Question: To practice with R, I am working on visualising Table 2 from <URL> research paper.
I have managed to get the data as a ggplot 100% stacked barplot with the following code:
'''
ggplot(df_long, aes(fill=answer, y=value, x=statement))+
geom_bar(position="fill", stat="identity")+
coord_flip()
'''
I want to plot the data into a likert graph like the one below:

The data only has a three point likert scale, not sure if that matters?
I have tried following along with examples on how to create similar graphics with the likert scale but I'm getting various errors.
Also tried mutating the data to factors but getting an error here too:
'''
> df_long2 <- df_long %>%
+ mutate_all(
+ funs(factor(case_when(
+ . == 1 ~ "disagree",
+ . == 2 ~ "no opinion",
+ . == 3 ~ "agree",
+ levels = c("disagree", "no opinion", "agree")
+ )))
+ )
Error in 'mutate()':
! Problem while computing 'statement = factor(...)'.
Caused by error in 'case_when()':
! Case 4 ('statement == 1 ~ "disagree"') must be a two-sided formula, not a character vector.
Run 'rlang::last_error()' to see where the error occurred.
'''
The data is currently in percentage values of each likert point scale, perhaps I need to expand this?
I know that the statements are very long and would probably need to replace them with shorter variables but for now I'm just trying to plot it nicely and see what it looks like.
I'm a Python programmer but new to R - any help would be appreciated!
-- EDIT:
Adding the output of dput(df_long):
'''
structure(list(statement = c("Wants to be able to offer more intrapartum care",
"Wants to be able to offer more intrapartum care", "Wants to be able to offer more intrapartum care",
"Feels sufficiently comptetent", "Feels sufficiently comptetent",
"Feels sufficiently comptetent", "Discouraged by lack of confidence",
"Discouraged by lack of confidence", "Discouraged by lack of confidence",
"Discouraged by lack of facilities", "Discouraged by lack of facilities",
"Discouraged by lack of facilities", "Discouraged by fear of litigation",
"Discouraged by fear of litigation", "Discouraged by fear of litigation",
"Discouraged by rate of remuneration", "Discouraged by rate of remuneration",
"Discouraged by rate of remuneration", "Discouraged by disruption of personal life",
"Discouraged by disruption of personal life", "Discouraged by disruption of personal life",
"Discouraged by attitudes of fellow partners", "Discouraged by attitudes of fellow partners",
"Discouraged by attitudes of fellow partners", "Discouraged by current workload",
"Discouraged by current workload", "Discouraged by current workload",
"Women with uncomplicated pregnancy should be able to book with midwife",
"Women with uncomplicated pregnancy should be able to book with midwife",
"Women with uncomplicated pregnancy should be able to book with midwife",
"Obstetricians should be used primarily during complicated pregnancies",
"Obstetricians should be used primarily during complicated pregnancies",
"Obstetricians should be used primarily during complicated pregnancies",
"Vocational training needs radical alteration", "Vocational training needs radical alteration",
"Vocational training needs radical alteration", "Women should be able to choose location of birth",
"Women should be able to choose location of birth", "Women should be able to choose location of birth",
"The policy of encouraging hospital births cannot be justified on safety grounds",
"The policy of encouraging hospital births cannot be justified on safety grounds",
"The policy of encouraging hospital births cannot be justified on safety grounds",
"There is widespread demand among women for greater choice in type of maternity care they receive",
"There is widespread demand among women for greater choice in type of maternity care they receive",
"There is widespread demand among women for greater choice in type of maternity care they receive",
"There is potential for a damaging demarcation dispute between the professional groups over how labour should be supervised",
"There is potential for a damaging demarcation dispute between the professional groups over how labour should be supervised",
"There is potential for a damaging demarcation dispute between the professional groups over how labour should be supervised",
"Midwives should carry out the routine examination of apparently healthy newborn infants, provided they are well trained in the detection of
congenital abnormalities and the subtle signs ofimpending illness",
"Midwives should carry out the routine examination of apparently healthy newborn infants, provided they are well trained in the detection of
congenital abnormalities and the subtle signs ofimpending illness",
"Midwives should carry out the routine examination of apparently healthy newborn infants, provided they are well trained in the detection of
congenital abnormalities and the subtle signs ofimpending illness",
"The item of service payments to general practitioners for maternity care, as presently operated, should be abandoned and redesigned",
"The item of service payments to general practitioners for maternity care, as presently operated, should be abandoned and redesigned",
"The item of service payments to general practitioners for maternity care, as presently operated, should be abandoned and redesigned",
"New pay system for GPs for maternity care should be heavily weighted towards rewarding those who provide intrapartum care.",
"New pay system for GPs for maternity care should be heavily weighted towards rewarding those who provide intrapartum care.",
"New pay system for GPs for maternity care should be heavily weighted towards rewarding those who provide intrapartum care.",
"It is wrong to remove a woman from a general practitioner list solely because she wishes to have a home confinement or midwifery only care",
"It is wrong to remove a woman from a general practitioner list solely because she wishes to have a home confinement or midwifery only care",
"It is wrong to remove a woman from a general practitioner list solely because she wishes to have a home confinement or midwifery only care",
"GPs should be responsible to have in place arrangements for women to have a home confinement",
"GPs should be responsible to have in place arrangements for women to have a home confinement",
"GPs should be responsible to have in place arrangements for women to have a home confinement",
"Most maternity care should be community based and near to the women's home",
"Most maternity care should be community based and near to the women's home",
"Most maternity care should be community based and near to the women's home",
"GPs who wish to provide care throughout pregnancy, labour, and the puerperium should be enabled to do so",
"GPs who wish to provide care throughout pregnancy, labour, and the puerperium should be enabled to do so",
"GPs who wish to provide care throughout pregnancy, labour, and the puerperium should be enabled to do so",
"Vocational obstetric training at senior house officer level should concentrate on the normal and those aspects of abnormality that can be dealt with by GPs",
"Vocational obstetric training at senior house officer level should concentrate on the normal and those aspects of abnormality that can be dealt with by GPs",
"Vocational obstetric training at senior house officer level should concentrate on the normal and those aspects of abnormality that can be dealt with by GPs"
), answer = c("agree", "no opinion", "disagree", "agree", "no opinion",
"disagree", "agree", "no opinion", "disagree", "agree", "no opinion",
"disagree", "agree", "no opinion", "disagree", "agree", "no opinion",
"disagree", "agree", "no opinion", "disagree", "agree", "no opinion",
"disagree", "agree", "no opinion", "disagree", "agree", "no opinion",
"disagree", "agree", "no opinion", "disagree", "agree", "no opinion",
"disagree", "agree", "no opinion", "disagree", "agree", "no opinion",
"disagree", "agree", "no opinion", "disagree", "agree", "no opinion",
"disagree", "agree", "no opinion", "disagree", "agree", "no opinion",
"disagree", "agree", "no opinion", "disagree", "agree", "no opinion",
"disagree", "agree", "no opinion", "disagree", "agree", "no opinion",
"disagree", "agree", "no opinion", "disagree", "agree", "no opinion",
"disagree"), value = c(23, 11, 66, 28, 8, 64, 49, 11, 40, 33,
21, 45, 69, 11, 20, 39, 29, 33, 75, 8, 17, 37, 20, 33, 83, 6,
11, 46, 11, 43, 78, 6, 16, 36, 36, 28, 52, 16, 32, 35, 9, 56,
58, 15, 28, 69, 20, 11, 41, 12, 47, 33, 34, 33, 27, 18, 54, 71,
12, 17, 17, 9, 74, 71, 11, 18, 92, 6, 2, 76, 11, 12)), class = c("tbl_df",
"tbl", "data.frame"), row.names = c(NA, -72L))
'''
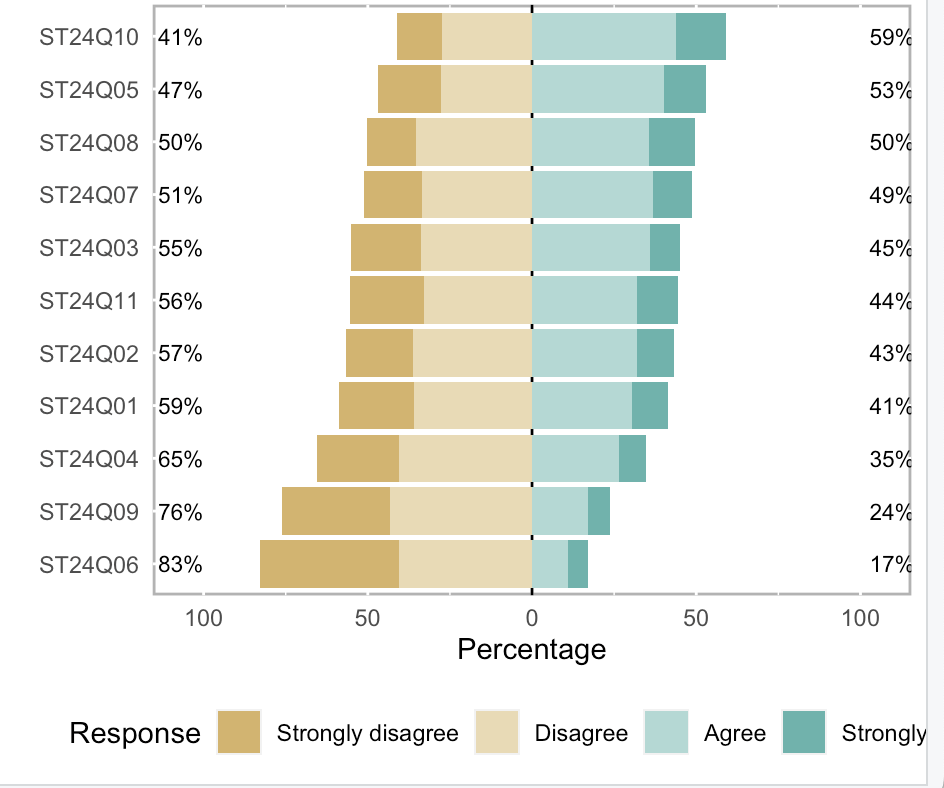
Answer: It's not possible to copy the linked plot exactly because you have a 3-point Likert scale. Perhaps the best way to handle this is to centre the middle of the 'no opinion' section at 0. This requires taking each question, making the 'disagree' values negative, and splitting the 'no opinion' values into two equal positive and negative halfs, then plotting the whole thing as a bar chart.
The statements are too long to have in full on the y axis, so I have substituted these for question labels. You may prefer to have these in the order the questions appear rather than in ascending order as per the linked plot for extra clarity:
'''
library(tidyverse)
df_long %>%
group_by(statement) %>%
reframe(value = c(value[answer == 'agree'],
value[answer == 'no opinion']/2,
-value[answer == 'no opinion']/2,
-value[answer == 'disagree']),
answer = c('agree', 'no opinion', 'no opinion', 'disagree'),
overall = sum(value)) %>%
mutate(question = paste0('Q', as.numeric(factor(statement))),
question = reorder(question, overall)) %>%
ggplot(aes(x = value, y = question, fill = answer)) +
geom_col(orientation = 'y', width = 0.6) +
geom_vline(xintercept = 0) +
scale_fill_manual(values = c('#5ab4ac', '#d8b366', 'gray80')) +
theme_classic()
'''
<URL>